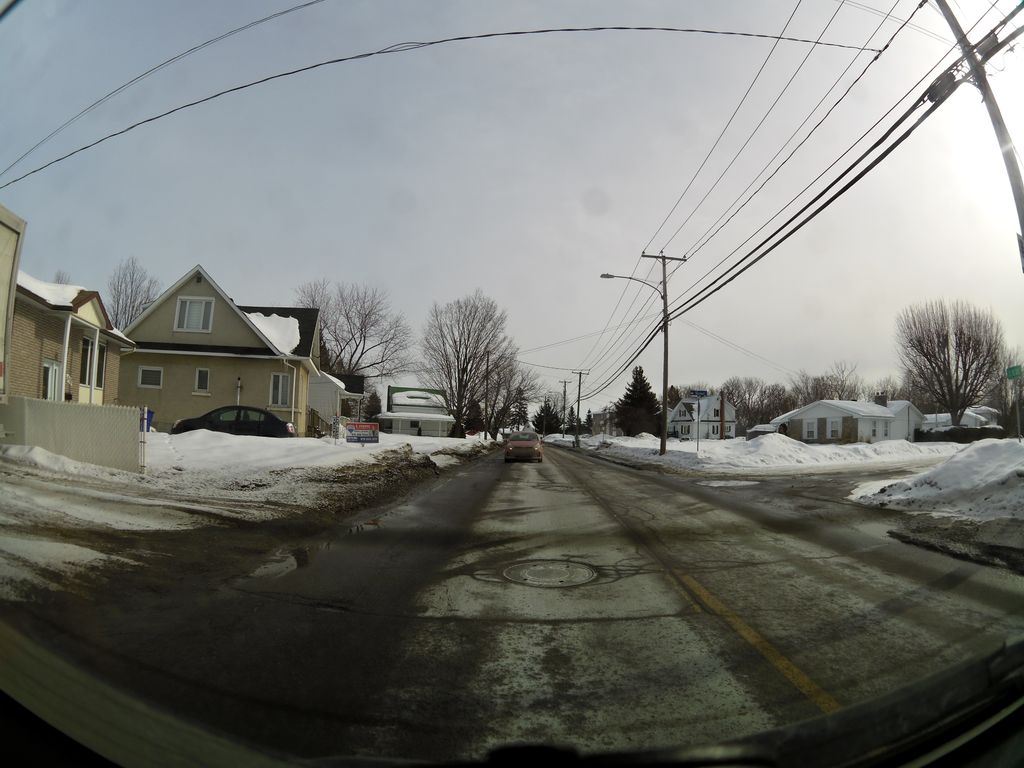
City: ottawa-gatineau